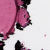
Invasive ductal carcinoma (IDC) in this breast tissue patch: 0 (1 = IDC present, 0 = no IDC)